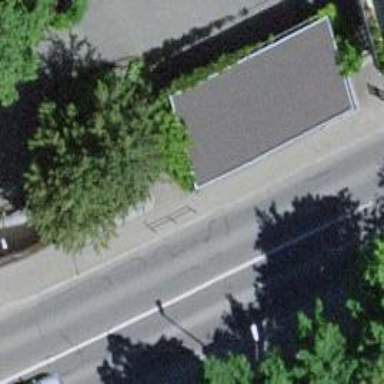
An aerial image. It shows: View of roof of building.